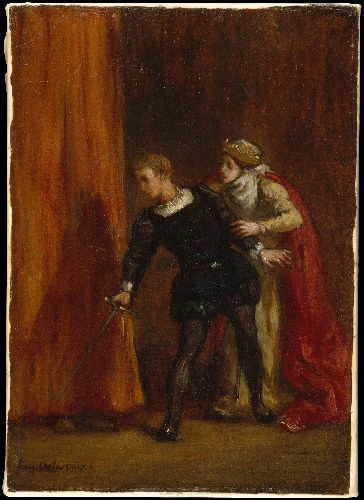
Title: Hamlet and His Mother
Artist: Eugène Delacroix
Artist bio: French, Charenton-Saint-Maurice 1798–1863 Paris
Date: 1849
Object type: Painting
Classification: Paintings
Medium: Oil on canvas
Dimensions: 10 3/4 x 7 1/8 in. (27.3 x 18.1 cm)
Department: European Paintings
Credit line: Bequest of Miss Adelaide Milton de Groot (1876-1967), 1967
Accession year: 1967
Repository: Metropolitan Museum of Art, New York, NY
Tags: Hamlet|Men|Women|Shakespeare